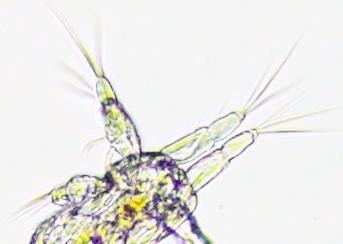
Label: Zooplankton